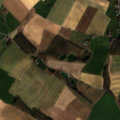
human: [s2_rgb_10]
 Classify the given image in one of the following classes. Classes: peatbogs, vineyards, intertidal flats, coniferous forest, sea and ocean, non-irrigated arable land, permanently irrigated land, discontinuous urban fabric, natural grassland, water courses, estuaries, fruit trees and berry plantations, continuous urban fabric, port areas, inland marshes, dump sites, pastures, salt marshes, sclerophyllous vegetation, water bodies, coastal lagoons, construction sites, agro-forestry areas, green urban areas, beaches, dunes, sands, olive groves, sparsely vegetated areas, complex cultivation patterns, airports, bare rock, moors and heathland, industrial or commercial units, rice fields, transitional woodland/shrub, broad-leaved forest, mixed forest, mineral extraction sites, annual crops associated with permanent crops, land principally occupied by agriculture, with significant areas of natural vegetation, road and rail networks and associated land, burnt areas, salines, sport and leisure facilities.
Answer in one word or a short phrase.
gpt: discontinuous urban fabric, non-irrigated arable land, pastures, complex cultivation patterns